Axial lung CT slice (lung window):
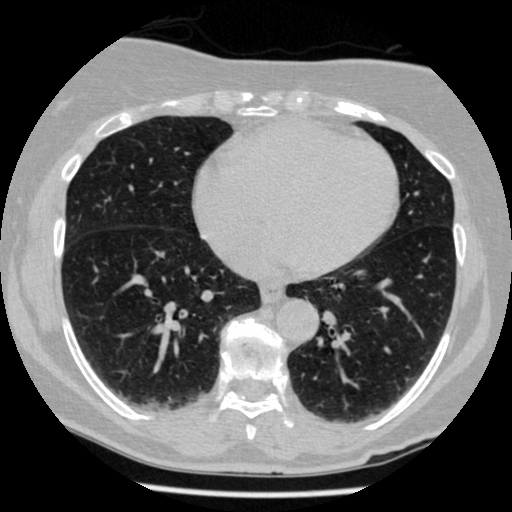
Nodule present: no